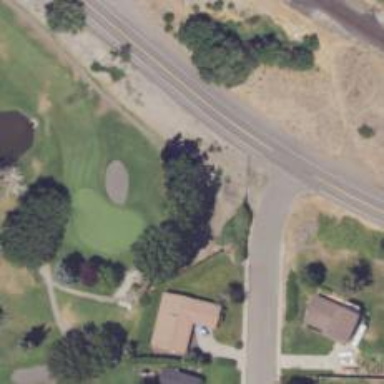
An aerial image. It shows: Path used for both walking and golf.